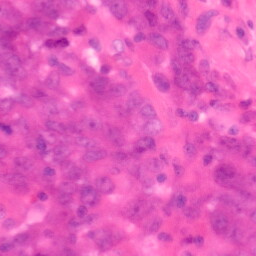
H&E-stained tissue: Colon